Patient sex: M
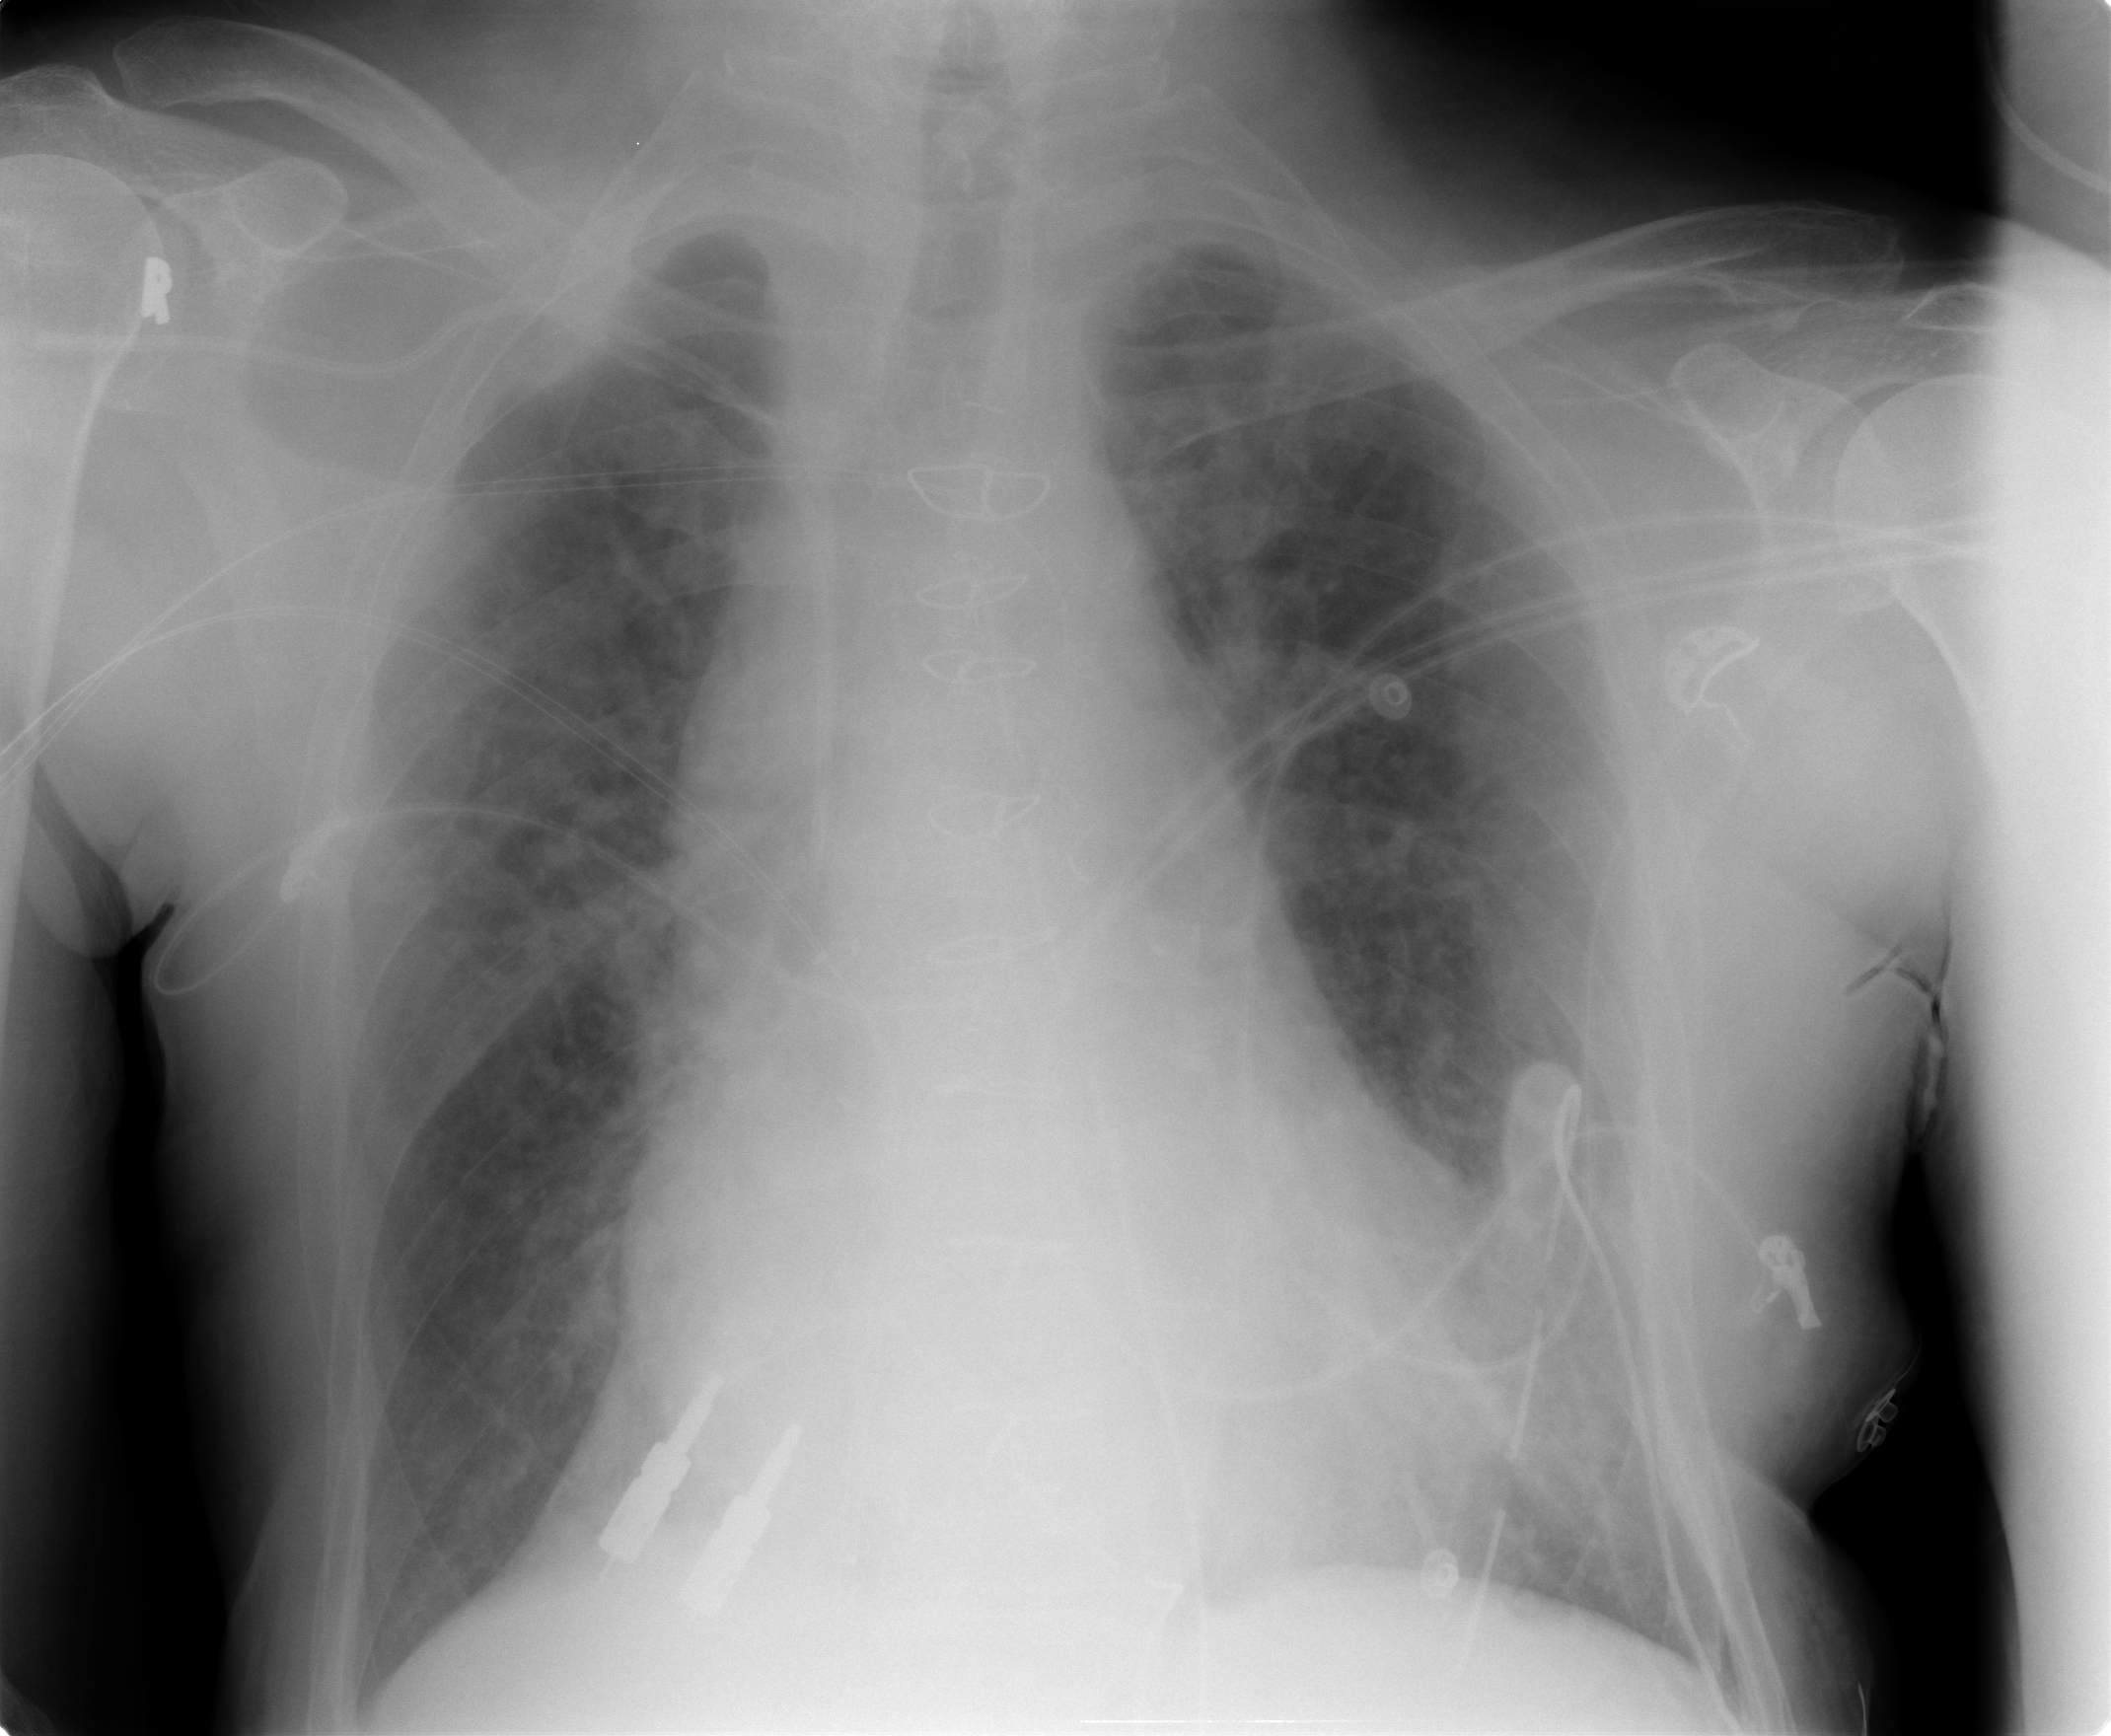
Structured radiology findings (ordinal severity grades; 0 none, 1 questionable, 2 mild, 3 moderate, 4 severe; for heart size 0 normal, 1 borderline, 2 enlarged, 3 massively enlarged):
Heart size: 2
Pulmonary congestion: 2
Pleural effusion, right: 0
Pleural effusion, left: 1
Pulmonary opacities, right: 0
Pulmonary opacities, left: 0
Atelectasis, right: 0
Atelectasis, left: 2